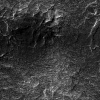
Atmospheric dust classification: not_dusty